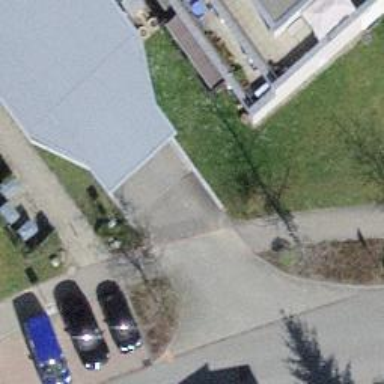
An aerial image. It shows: Parking entrance.